Field crop: tomato
Growth stage: 1
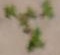
Species: portulaca